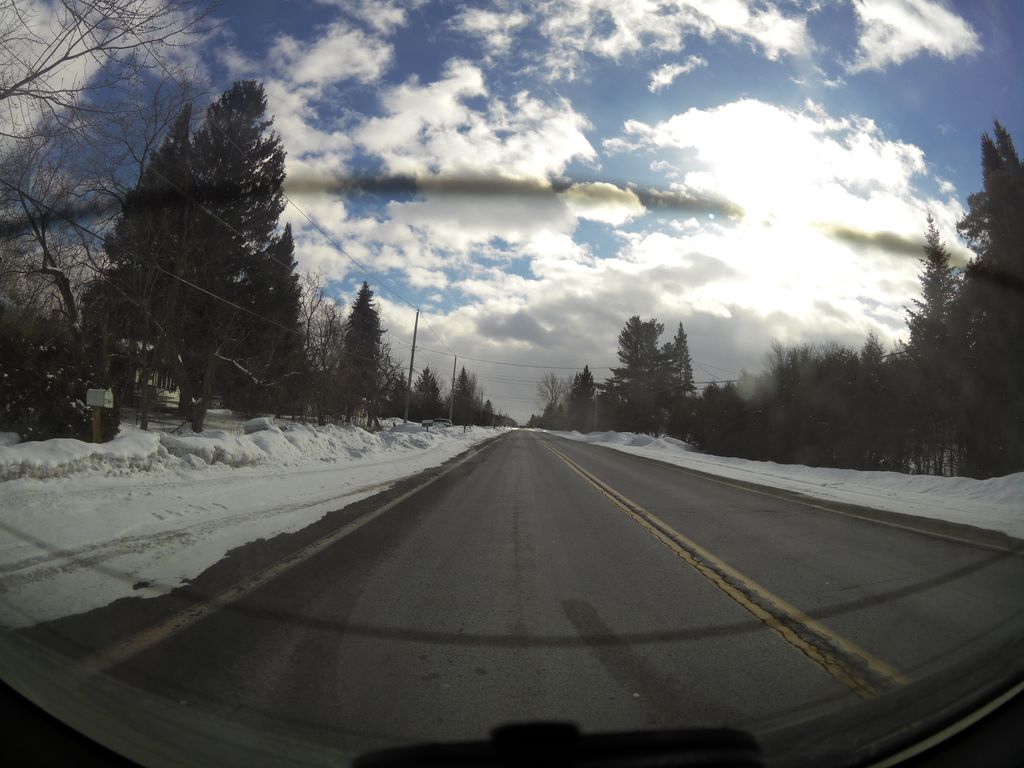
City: ottawa-gatineau